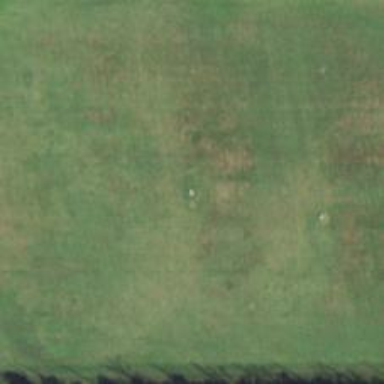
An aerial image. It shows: Driving range for golf practice.